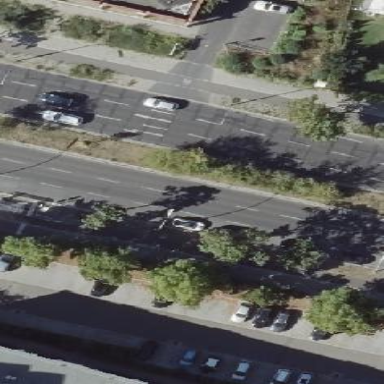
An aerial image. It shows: Street-side parking area.